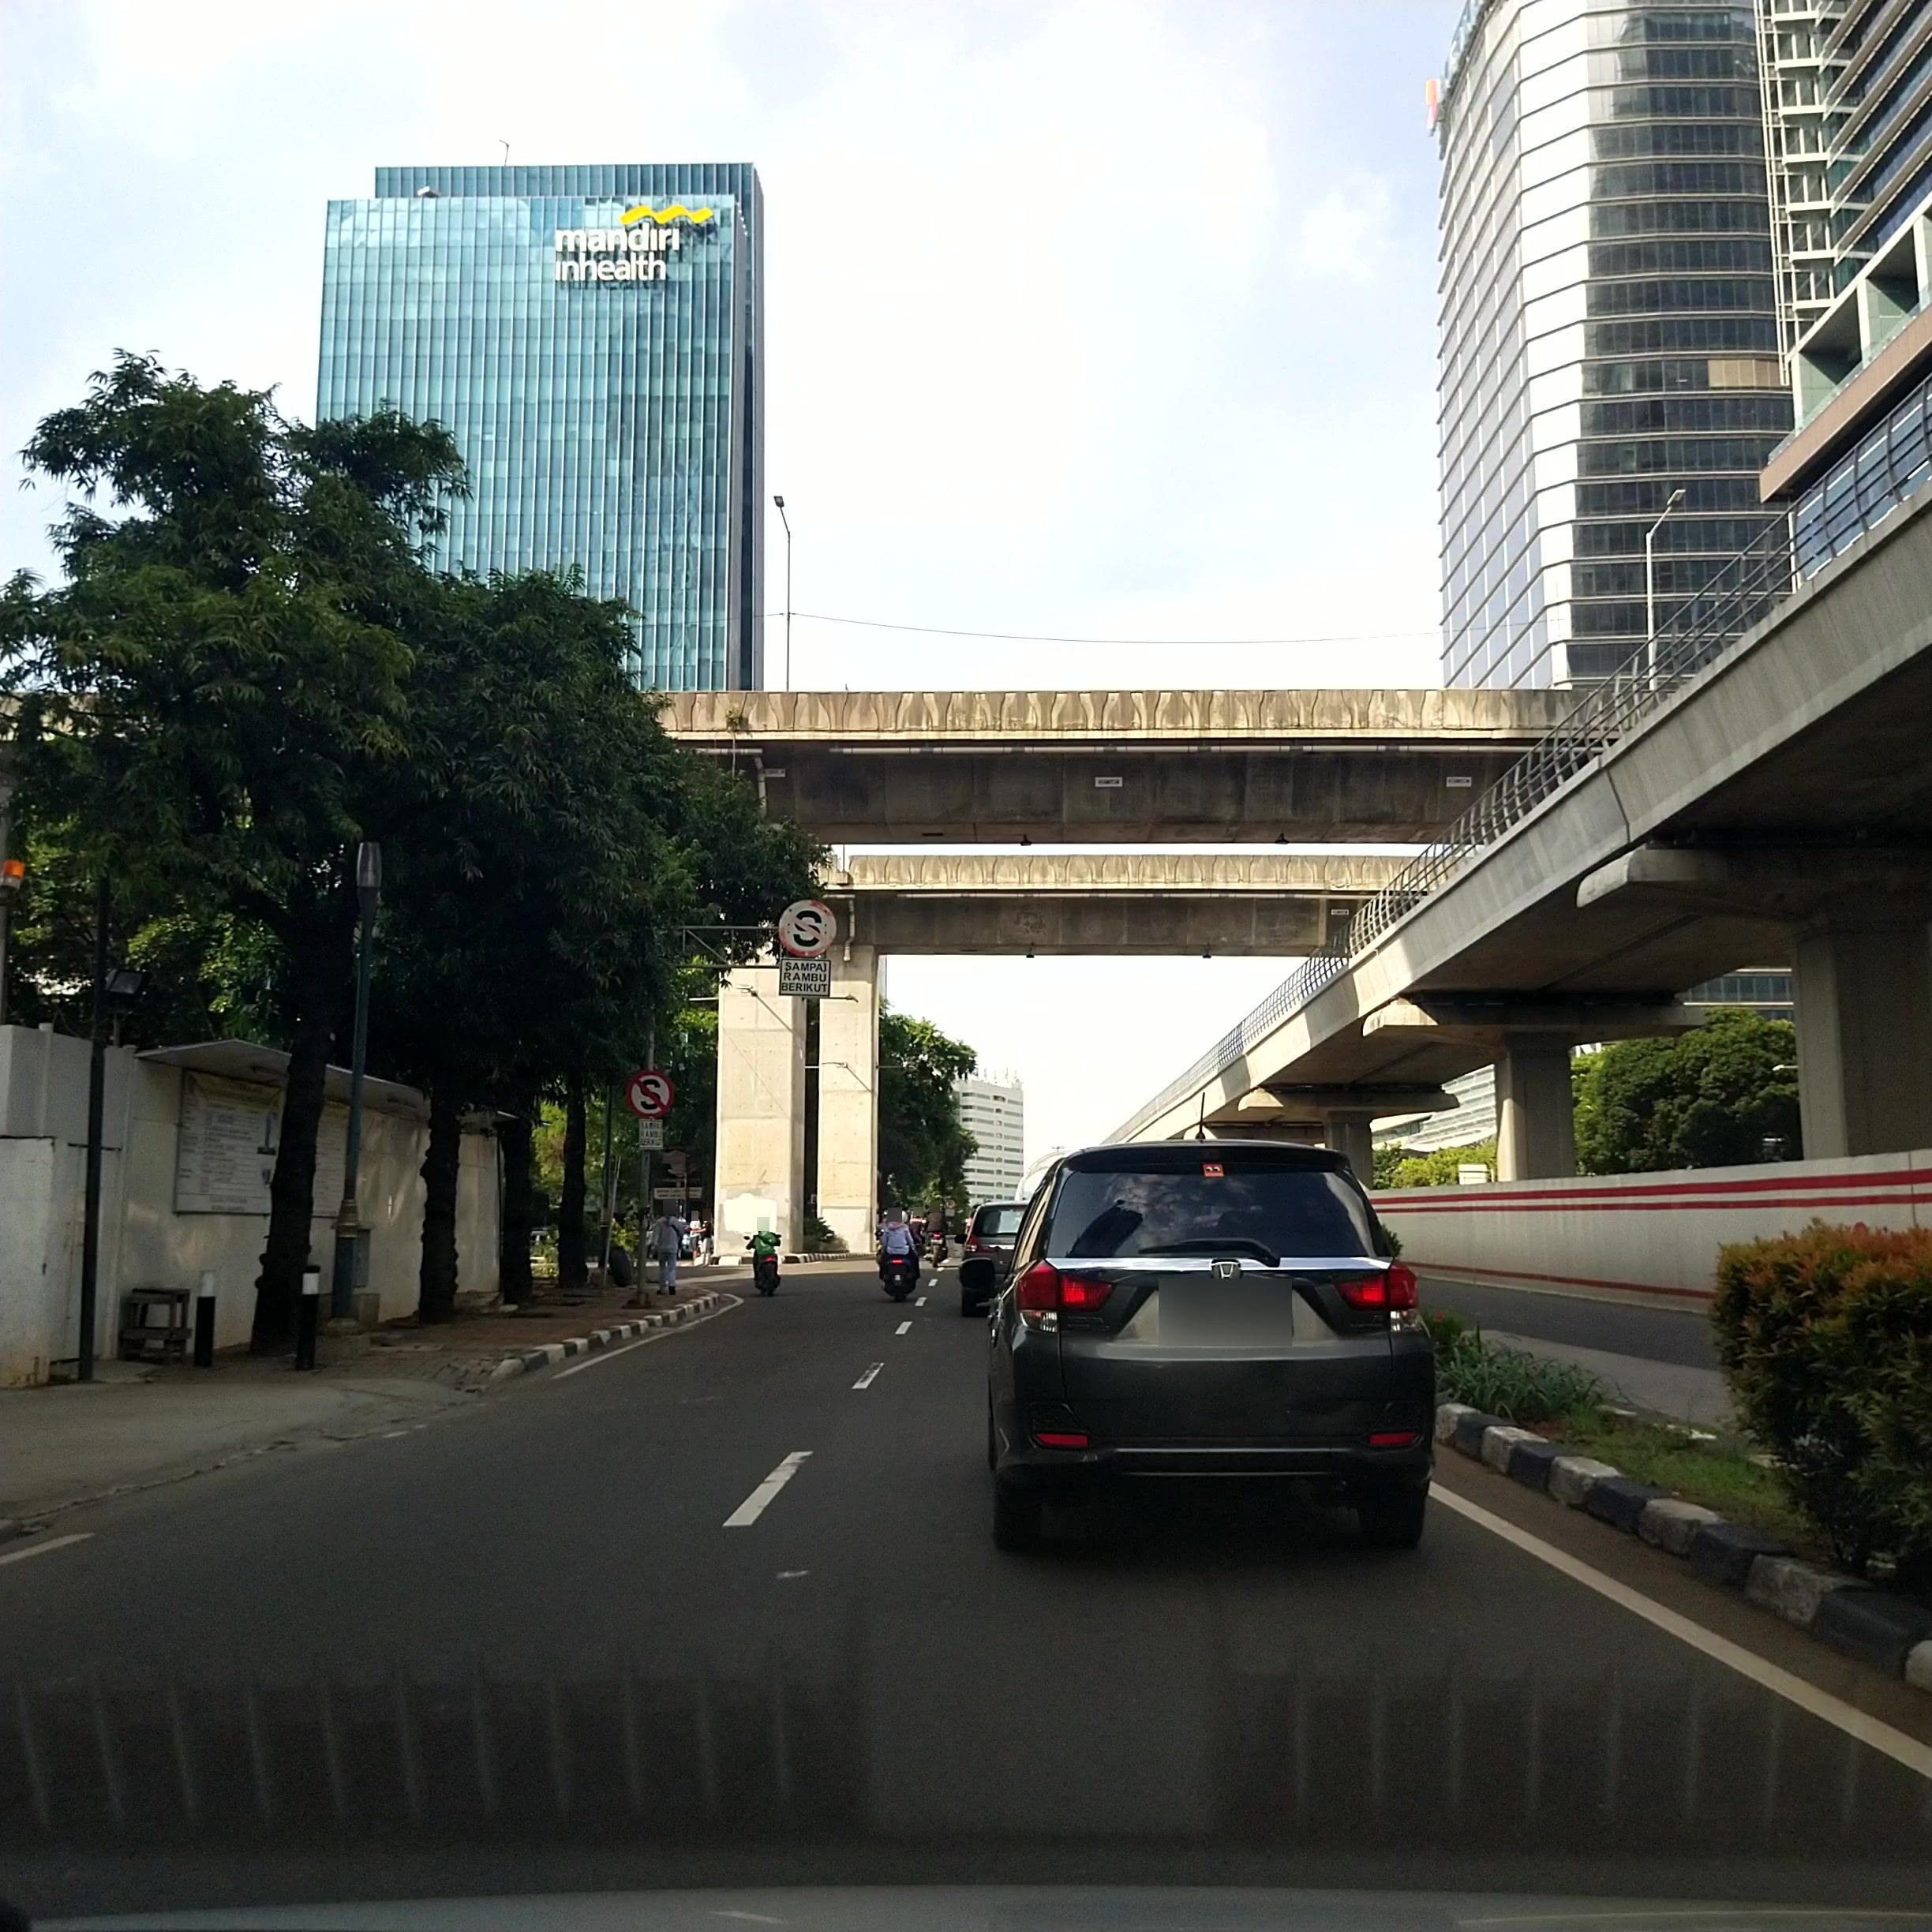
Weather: cloudy
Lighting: day
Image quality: good
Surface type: driving surface
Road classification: primary
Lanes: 2
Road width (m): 7
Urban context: urban centre
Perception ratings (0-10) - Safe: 4.91, Lively: 8.87, Beautiful: 2.1, Boring: 3.88, Depressing: 1.71, Wealthy: 5.51